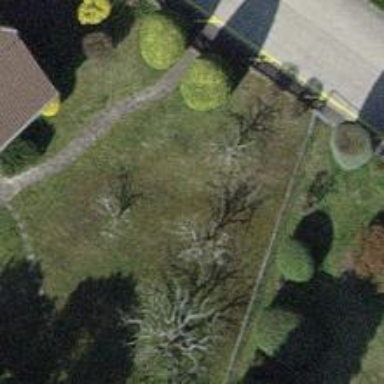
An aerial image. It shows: Garden with deciduous broadleaved trees.